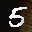
Label: 5